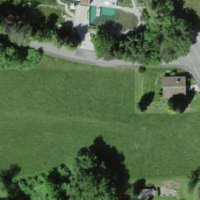
EUNIS habitat code: 25
Species observed at this site:
Caltha palustris
Filipendula ulmaria